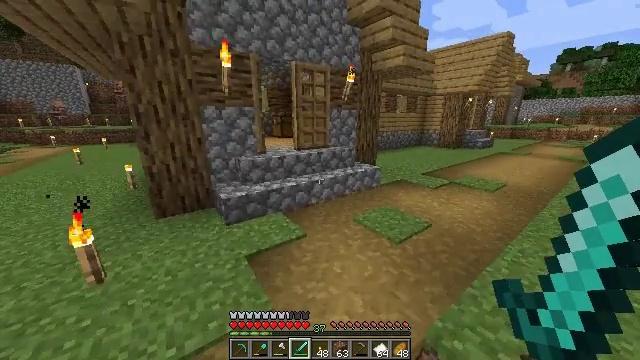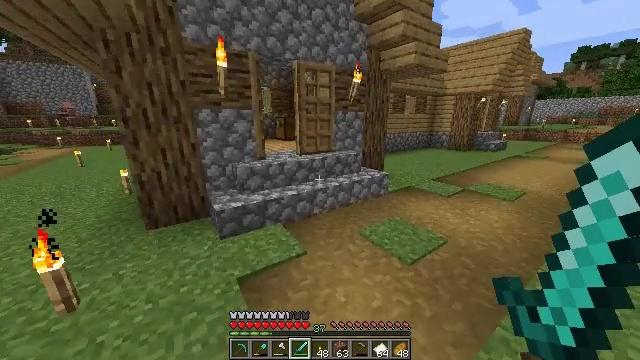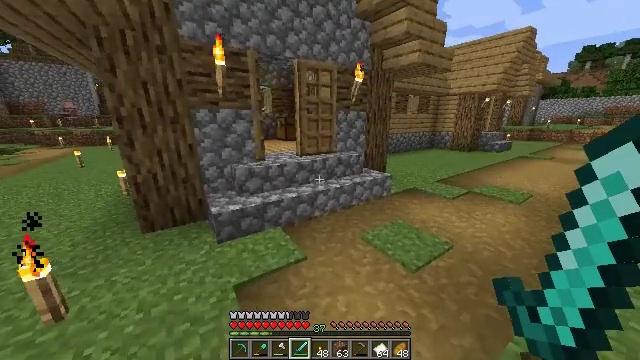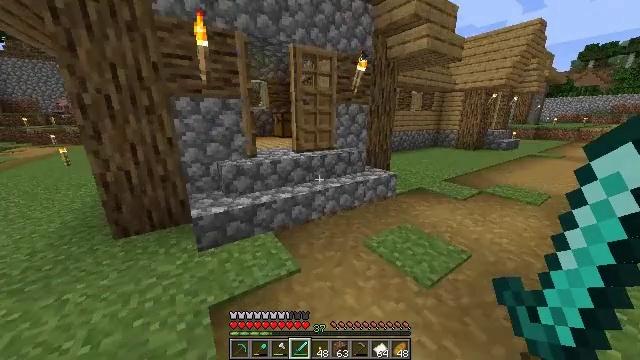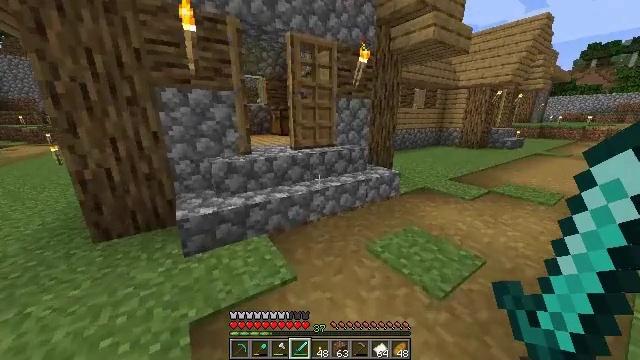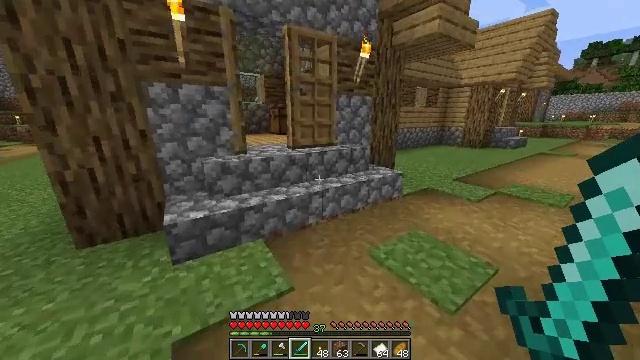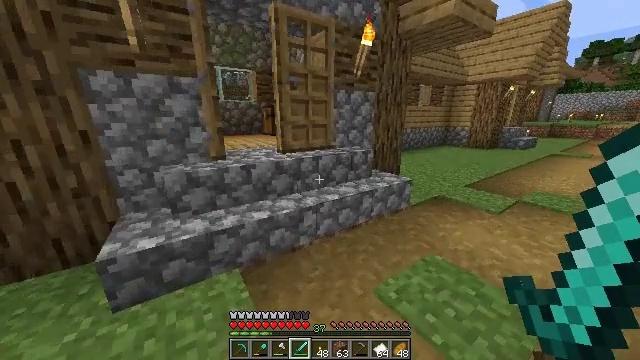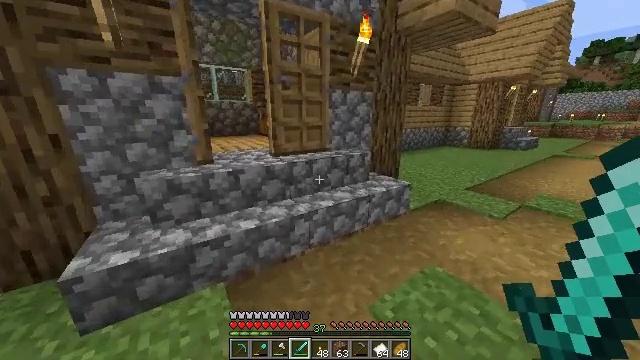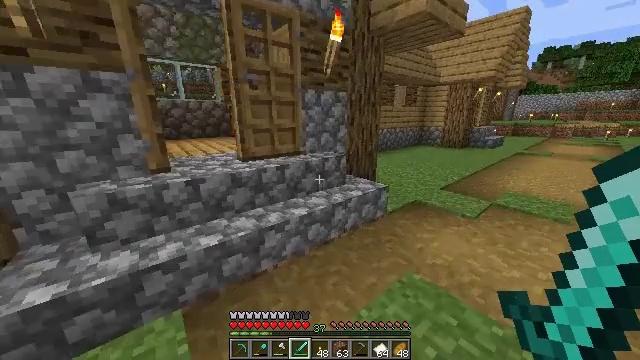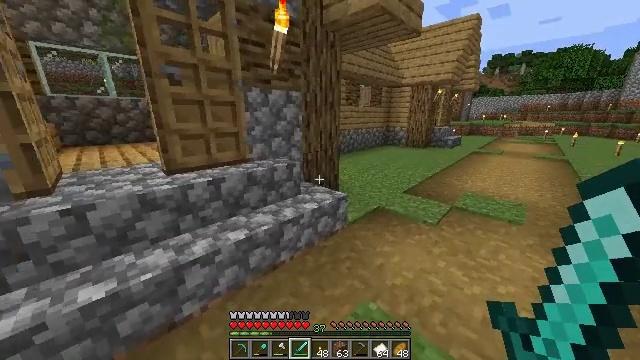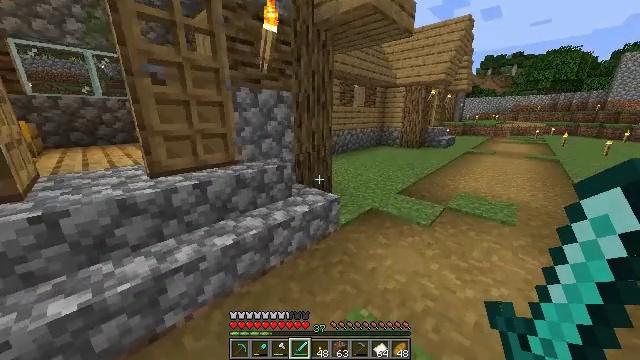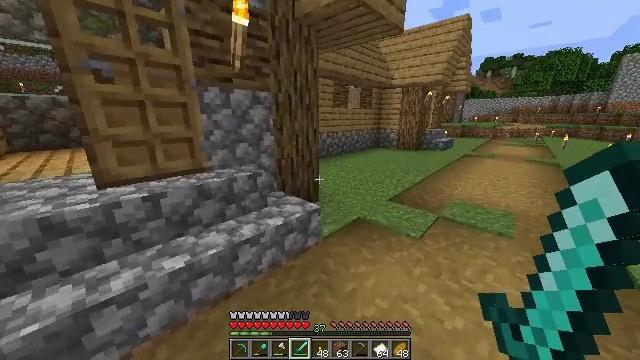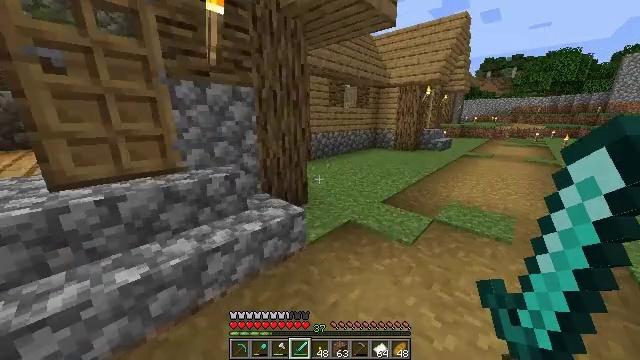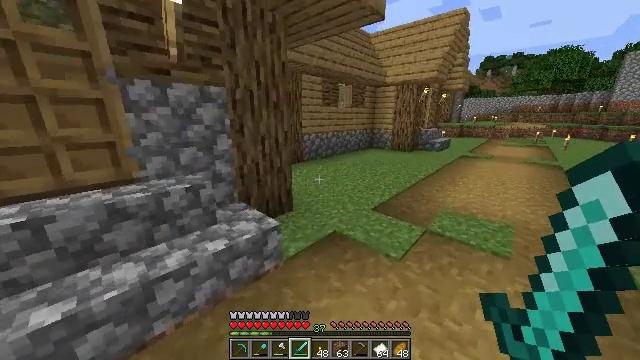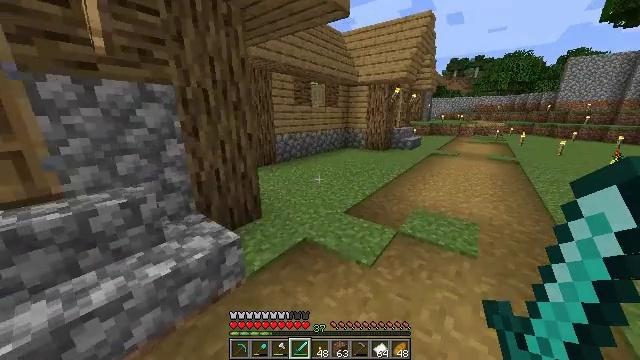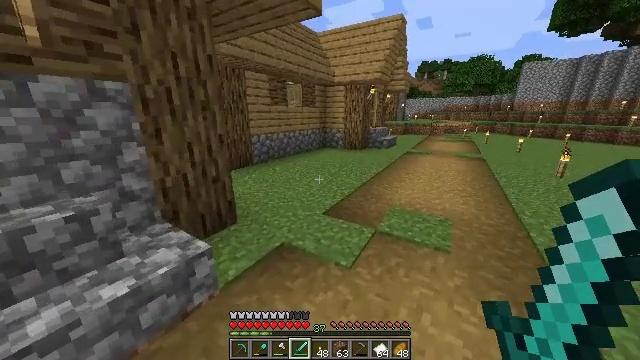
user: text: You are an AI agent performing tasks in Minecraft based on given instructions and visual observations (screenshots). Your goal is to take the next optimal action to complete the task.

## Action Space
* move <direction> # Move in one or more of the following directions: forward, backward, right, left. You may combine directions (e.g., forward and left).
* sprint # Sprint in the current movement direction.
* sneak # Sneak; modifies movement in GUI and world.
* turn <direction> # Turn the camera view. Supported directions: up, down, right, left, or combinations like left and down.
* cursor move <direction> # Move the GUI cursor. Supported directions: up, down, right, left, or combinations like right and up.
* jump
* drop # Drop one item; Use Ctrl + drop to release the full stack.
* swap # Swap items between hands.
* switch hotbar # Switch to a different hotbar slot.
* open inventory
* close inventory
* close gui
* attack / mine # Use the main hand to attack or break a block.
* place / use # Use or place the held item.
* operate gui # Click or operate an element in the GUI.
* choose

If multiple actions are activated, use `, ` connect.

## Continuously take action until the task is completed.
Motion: motion action
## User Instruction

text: Attack the smithing table to collect it.
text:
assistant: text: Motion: move forward, sprint, turn left
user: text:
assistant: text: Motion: move forward, sprint
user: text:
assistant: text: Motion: move forward, sprint
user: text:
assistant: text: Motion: move forward, sprint
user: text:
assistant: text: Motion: move forward, sprint
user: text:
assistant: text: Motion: move forward and move right, sprint
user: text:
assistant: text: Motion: move forward and move right, sprint
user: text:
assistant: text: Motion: move forward and move right, sprint, turn right
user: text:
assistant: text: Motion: move forward and move right, sprint, turn right
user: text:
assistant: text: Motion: move forward and move right, sprint, turn right
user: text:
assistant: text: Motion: move forward and move right, sprint
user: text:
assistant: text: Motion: move forward and move right, sprint
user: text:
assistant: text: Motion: move forward and move right, sprint
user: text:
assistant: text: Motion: move forward and move right, sprint, turn right
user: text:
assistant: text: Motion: move forward and move right, sprint, turn right
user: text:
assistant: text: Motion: move forward and move right, sprint, turn right
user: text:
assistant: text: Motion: move forward and move right, sprint, jump
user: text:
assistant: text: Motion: move forward, sprint, jump
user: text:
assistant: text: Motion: move forward, sprint, turn right, jump
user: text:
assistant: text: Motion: move forward, sprint, turn right, jump
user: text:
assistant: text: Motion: move forward, sprint, turn right, jump
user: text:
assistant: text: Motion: move forward, sprint, turn right, jump
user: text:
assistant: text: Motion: move forward, sprint, jump
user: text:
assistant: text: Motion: move forward, sprint, jump
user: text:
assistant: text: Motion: move forward, sprint, jump
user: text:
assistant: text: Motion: move forward, sprint, jump
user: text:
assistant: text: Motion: move forward, sprint, jump
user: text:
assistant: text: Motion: move forward, sprint, turn right, jump
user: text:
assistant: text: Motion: move forward, sprint, turn right, jump
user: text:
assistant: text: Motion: move forward, sprint, turn right, jump